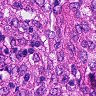
Metastatic tissue present: no